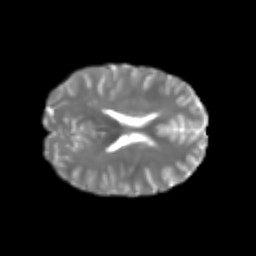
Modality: T2w
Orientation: axial
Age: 28
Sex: male
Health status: healthy